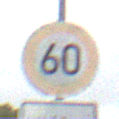
Verkehrszeichen: Geschwindigkeit60
Zusatzzeichen unten: ZeitangabenMitBeschraenkungAufWochentage1
Umgebung: Outdoor, Nature
Tageszeit: Midday
Wetter: Overcast
Licht: Natural
Jahreszeit: NotSpecified
Kontrast: LowContrast